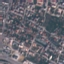
Label: Residential